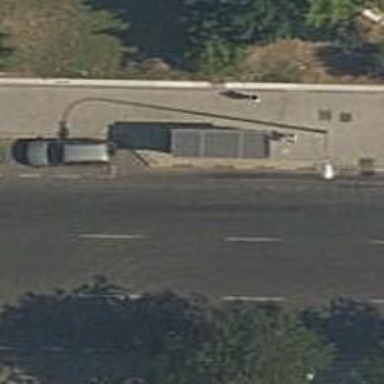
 serving as platform for public transportation."